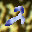
Label: 2